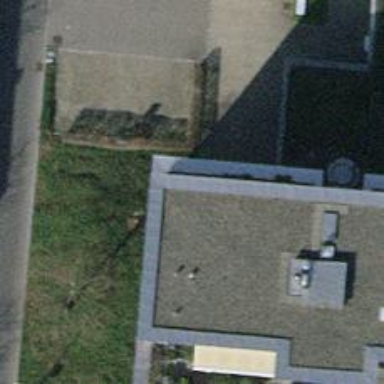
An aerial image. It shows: Path tunnel passing through building.